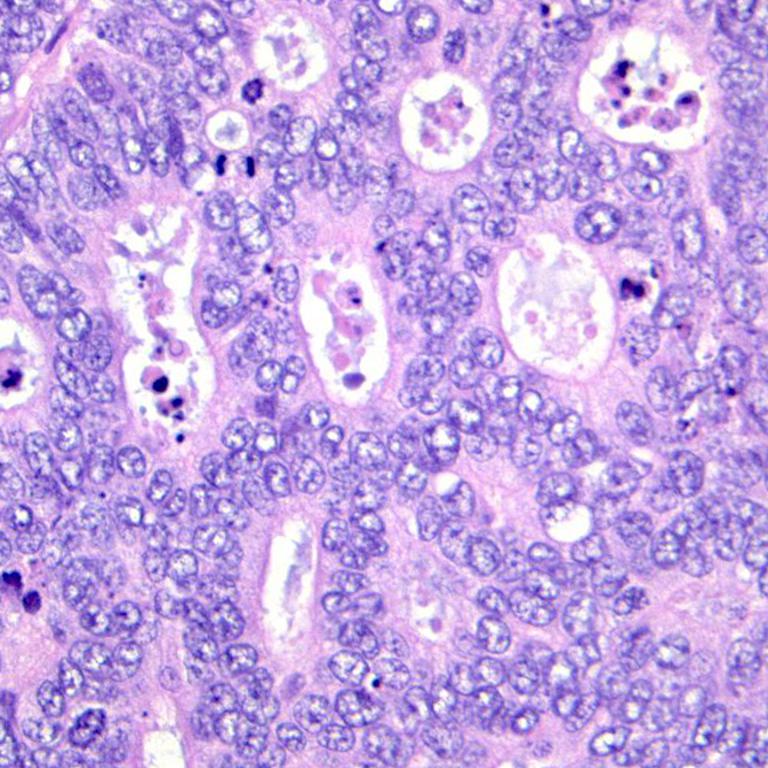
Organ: colon
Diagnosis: adenocarcinomas